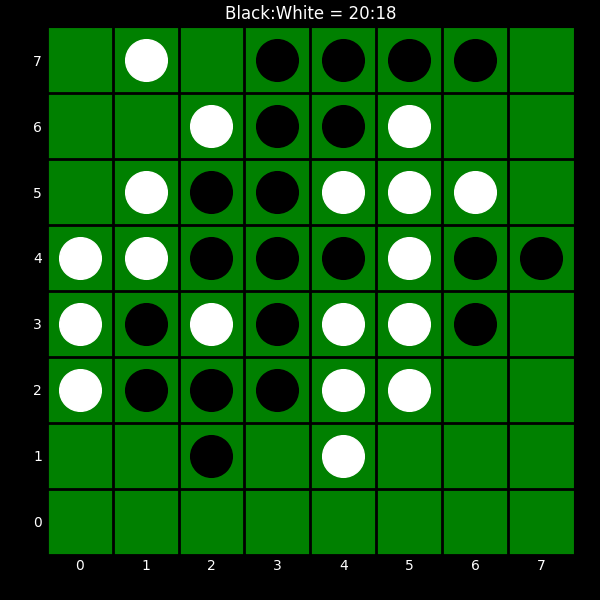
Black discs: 20
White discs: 18